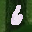
Label: 6